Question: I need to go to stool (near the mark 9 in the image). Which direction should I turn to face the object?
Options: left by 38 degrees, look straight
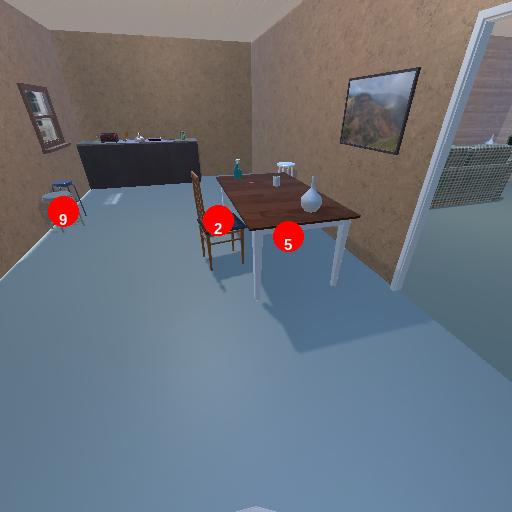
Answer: left by 38 degrees